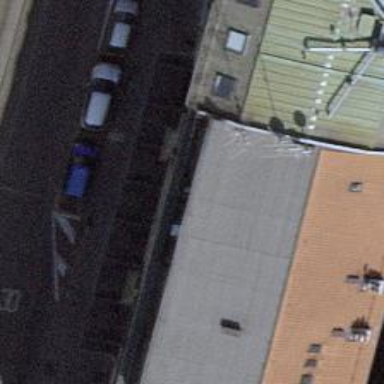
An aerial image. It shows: Restaurant.